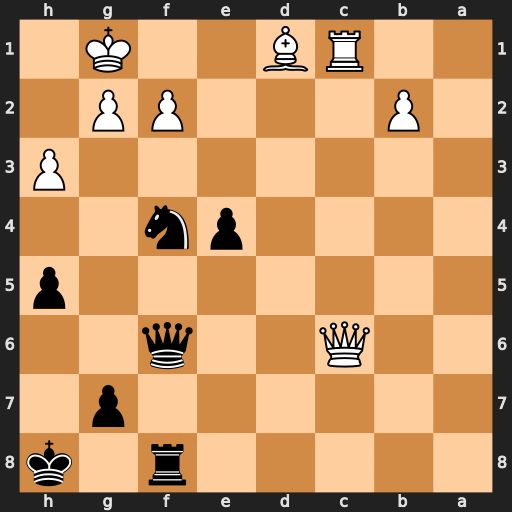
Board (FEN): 5r1k/6p1/2Q2q2/7p/4pn2/7P/1P3PP1/2RB2K1
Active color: b
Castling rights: -
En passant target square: -
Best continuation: Qg5 Qxe4 Nxh3+